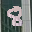
Label: 8